Field crop: maize
Growth stage: 1
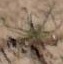
Species: salsola